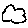
Label: cloud